Field crop: maize
Growth stage: 2
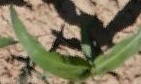
Species: maize